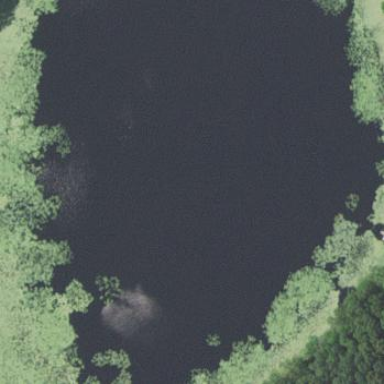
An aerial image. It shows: Lake with natural water.